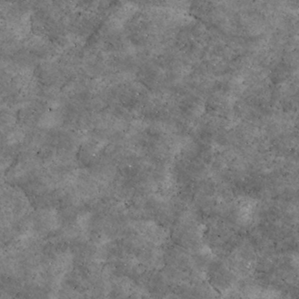
Label: non_frost